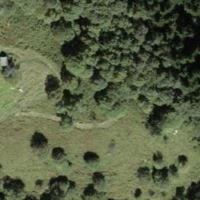
EUNIS habitat code: 41
Species observed at this site:
Sorbus aucuparia